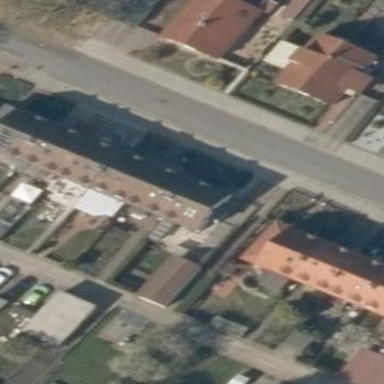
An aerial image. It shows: Terrace building.